Field crop: maize
Growth stage: 1
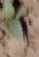
Species: datura